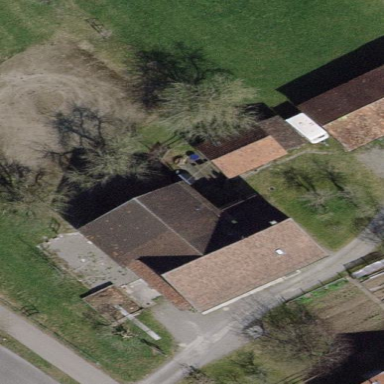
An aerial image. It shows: Building with gabled roof.